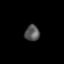
Tissue: prostate
Cell type: Myeloid cells
Senescence score: 0.3153
Nuclear area (px): 232
Mean DAPI intensity: 85.034